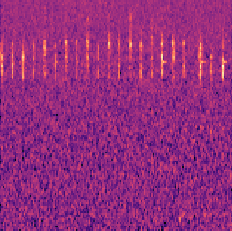
Sound class: Clock tick